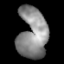
Tissue: lung
Cell type: Epithelial cells
Senescence score: 0.5447
Nuclear area (px): 1433
Mean DAPI intensity: 138.239